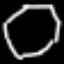
Label: octagon